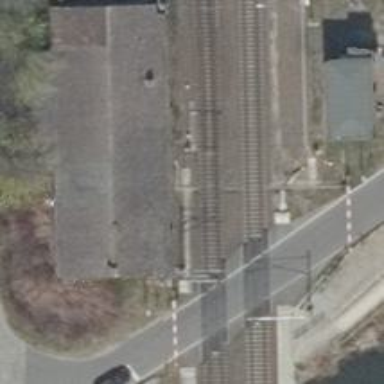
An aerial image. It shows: Contact line indicates electrification.